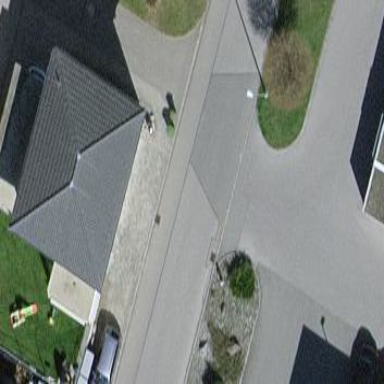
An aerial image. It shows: Detached building with pyramidal roof shape.